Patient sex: M
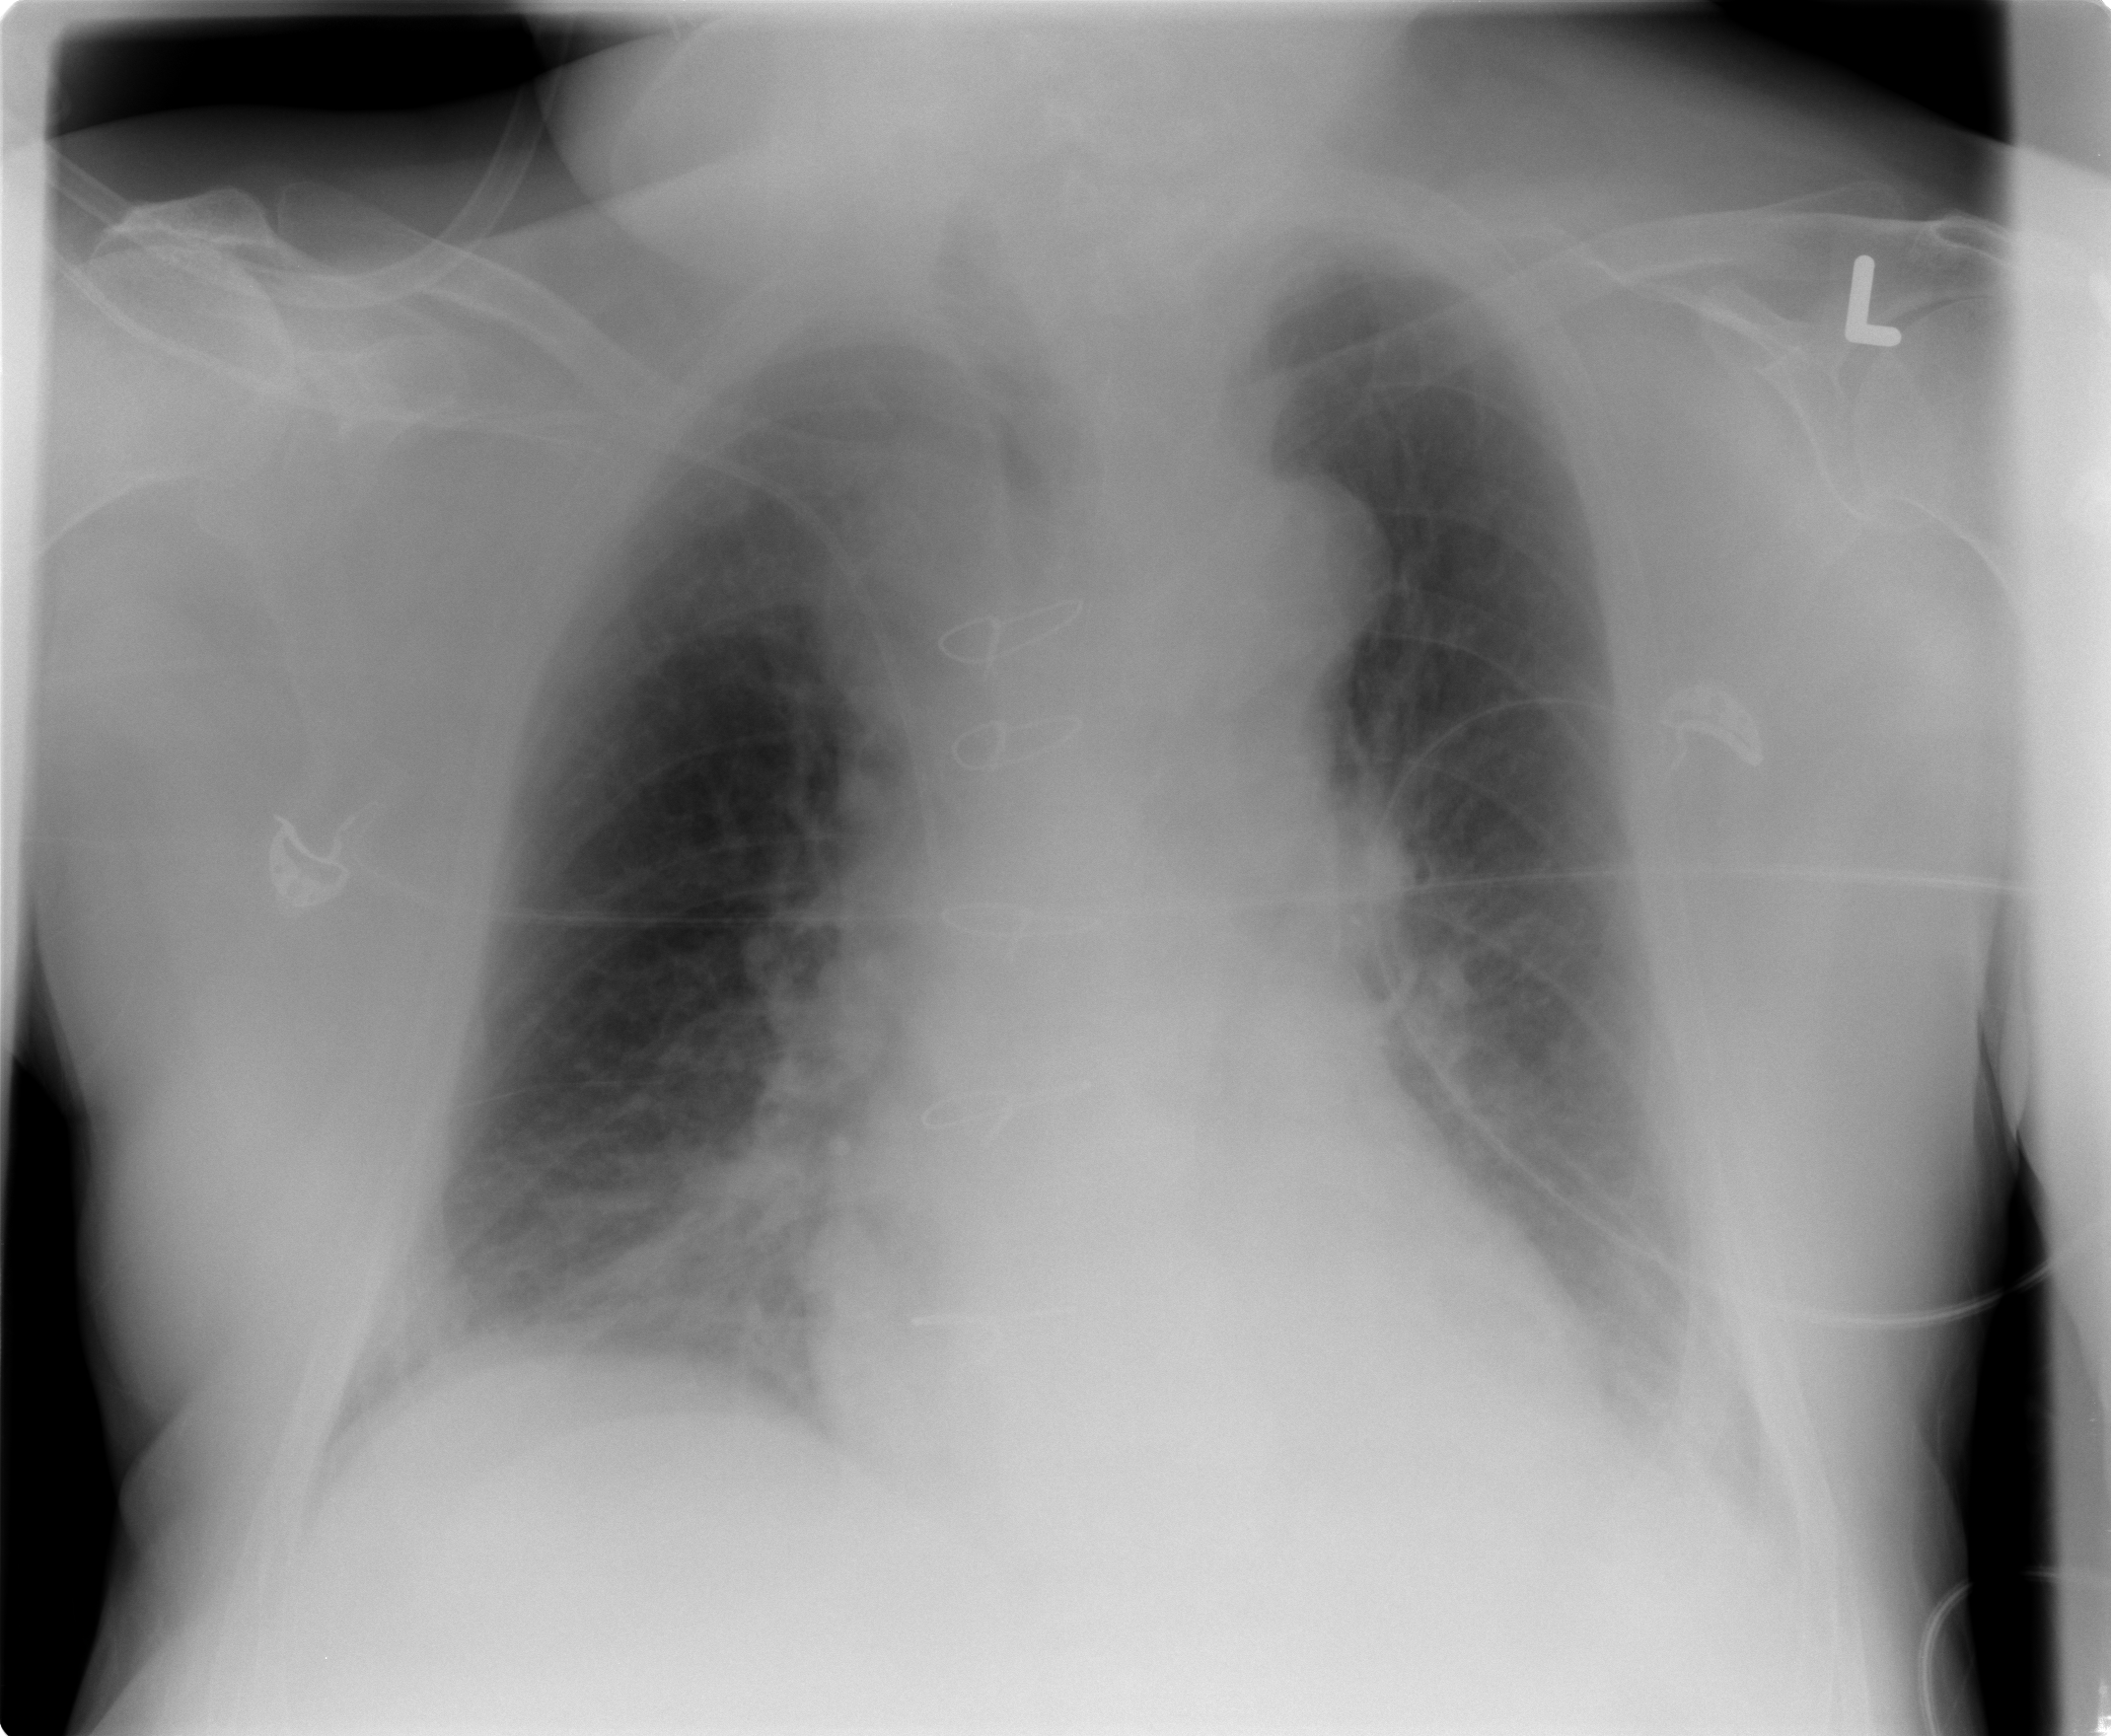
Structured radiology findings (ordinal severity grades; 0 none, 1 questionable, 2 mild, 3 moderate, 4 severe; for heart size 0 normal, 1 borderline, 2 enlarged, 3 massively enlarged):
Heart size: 2
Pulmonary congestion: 2
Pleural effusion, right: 0
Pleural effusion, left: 1
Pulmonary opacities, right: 1
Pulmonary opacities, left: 1
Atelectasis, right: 2
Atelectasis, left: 2